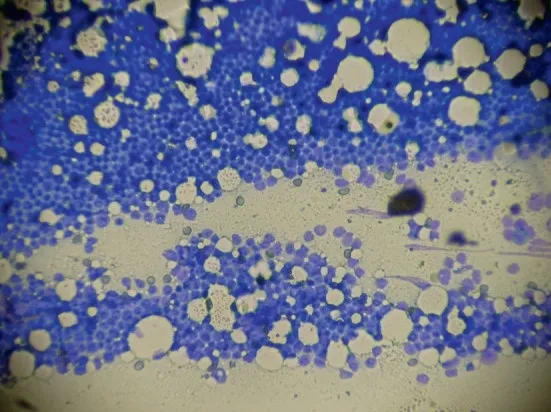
Low power magnification 'touch preparation' bone marrow biopsy showing dense infiltration with lymphoid type blasts.
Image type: pathology (papanicolaou)